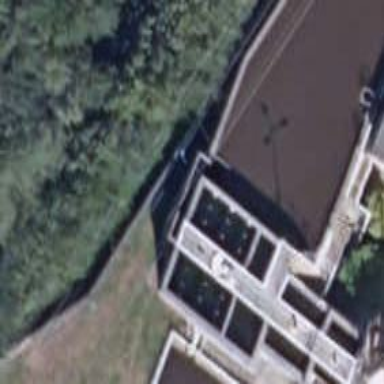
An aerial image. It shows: Building with storage tank. The tank contains water and is surrounded by retaining wall.